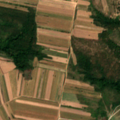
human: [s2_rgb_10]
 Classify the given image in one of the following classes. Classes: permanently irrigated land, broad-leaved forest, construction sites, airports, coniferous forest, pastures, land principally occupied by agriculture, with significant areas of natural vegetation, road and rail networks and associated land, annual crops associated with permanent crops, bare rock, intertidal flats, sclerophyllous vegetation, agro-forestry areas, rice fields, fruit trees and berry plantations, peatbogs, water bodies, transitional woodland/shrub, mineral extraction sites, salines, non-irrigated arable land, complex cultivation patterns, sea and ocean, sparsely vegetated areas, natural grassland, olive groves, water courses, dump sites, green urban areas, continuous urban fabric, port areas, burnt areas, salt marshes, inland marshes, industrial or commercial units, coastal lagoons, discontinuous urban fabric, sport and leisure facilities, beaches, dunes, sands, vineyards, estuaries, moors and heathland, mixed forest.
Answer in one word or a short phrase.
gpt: non-irrigated arable land, complex cultivation patterns, broad-leaved forest